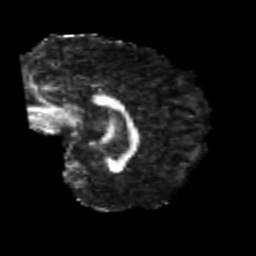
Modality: FA
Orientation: sagittal
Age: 24
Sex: male
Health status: healthy
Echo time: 0.074 s